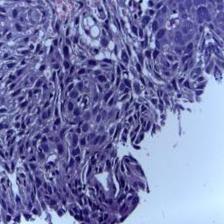
Diagnosis: OSCC